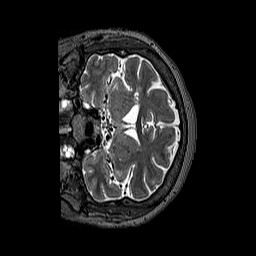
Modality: T2w
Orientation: coronal
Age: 50
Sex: female
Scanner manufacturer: siemens
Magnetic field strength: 3 T
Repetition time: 3.2 s
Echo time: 0.567 s